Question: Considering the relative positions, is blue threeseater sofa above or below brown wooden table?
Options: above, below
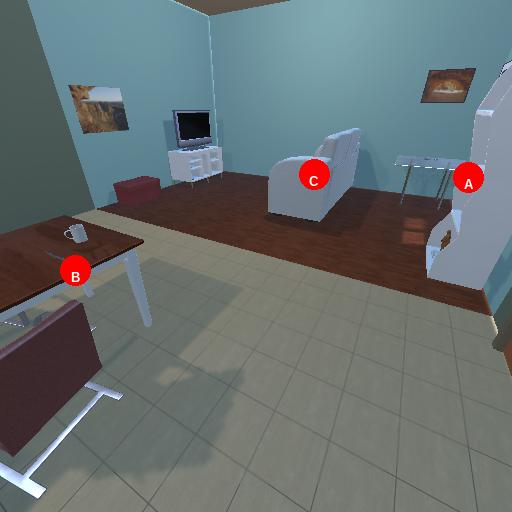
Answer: above